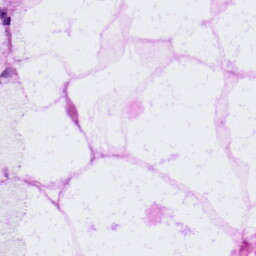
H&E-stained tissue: LymphNode